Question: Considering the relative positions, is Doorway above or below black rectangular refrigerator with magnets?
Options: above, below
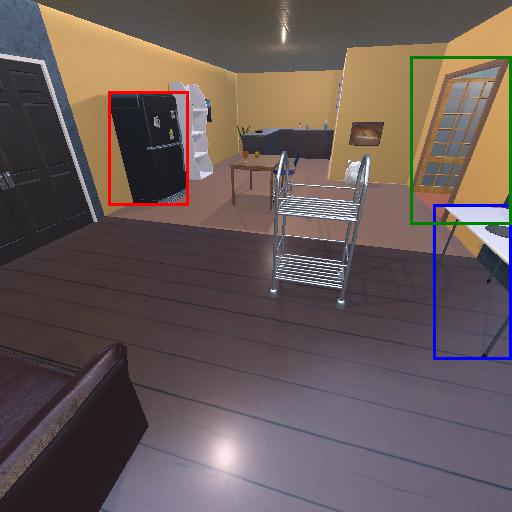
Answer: above